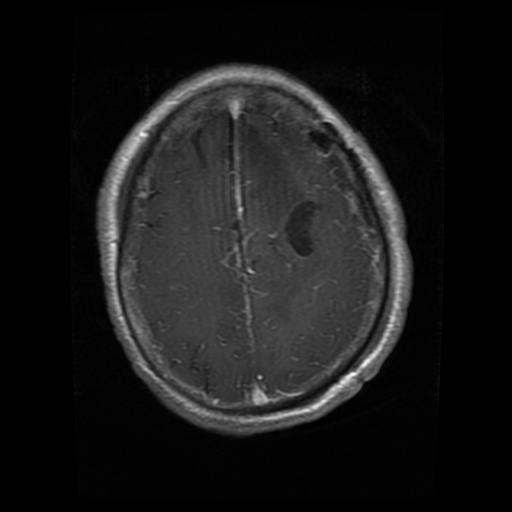
Label: glioma